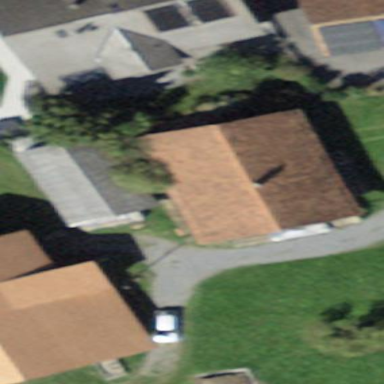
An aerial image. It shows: Farm building.